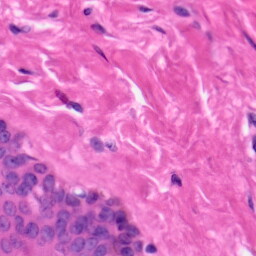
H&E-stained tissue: Skin